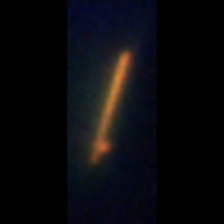
Taxon: Pennate
Group: Diatoms